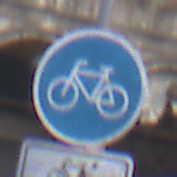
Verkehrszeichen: Radweg
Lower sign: EinspurigeFahrzeugeFrei6
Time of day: SunriseSunset
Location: Outdoor (Urban)
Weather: PartlyCloudy
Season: NotSpecified
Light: Natural